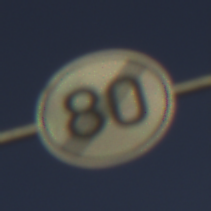
Verkehrszeichen: EndeGeschwindigkeit80
Umgebung: Outdoor, Nature
Tageszeit: SunriseSunset
Wetter: PartlyCloudy
Licht: Natural
Jahreszeit: NotSpecified
Kontrast: HighContrast